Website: ulta-beauty
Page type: address-validator
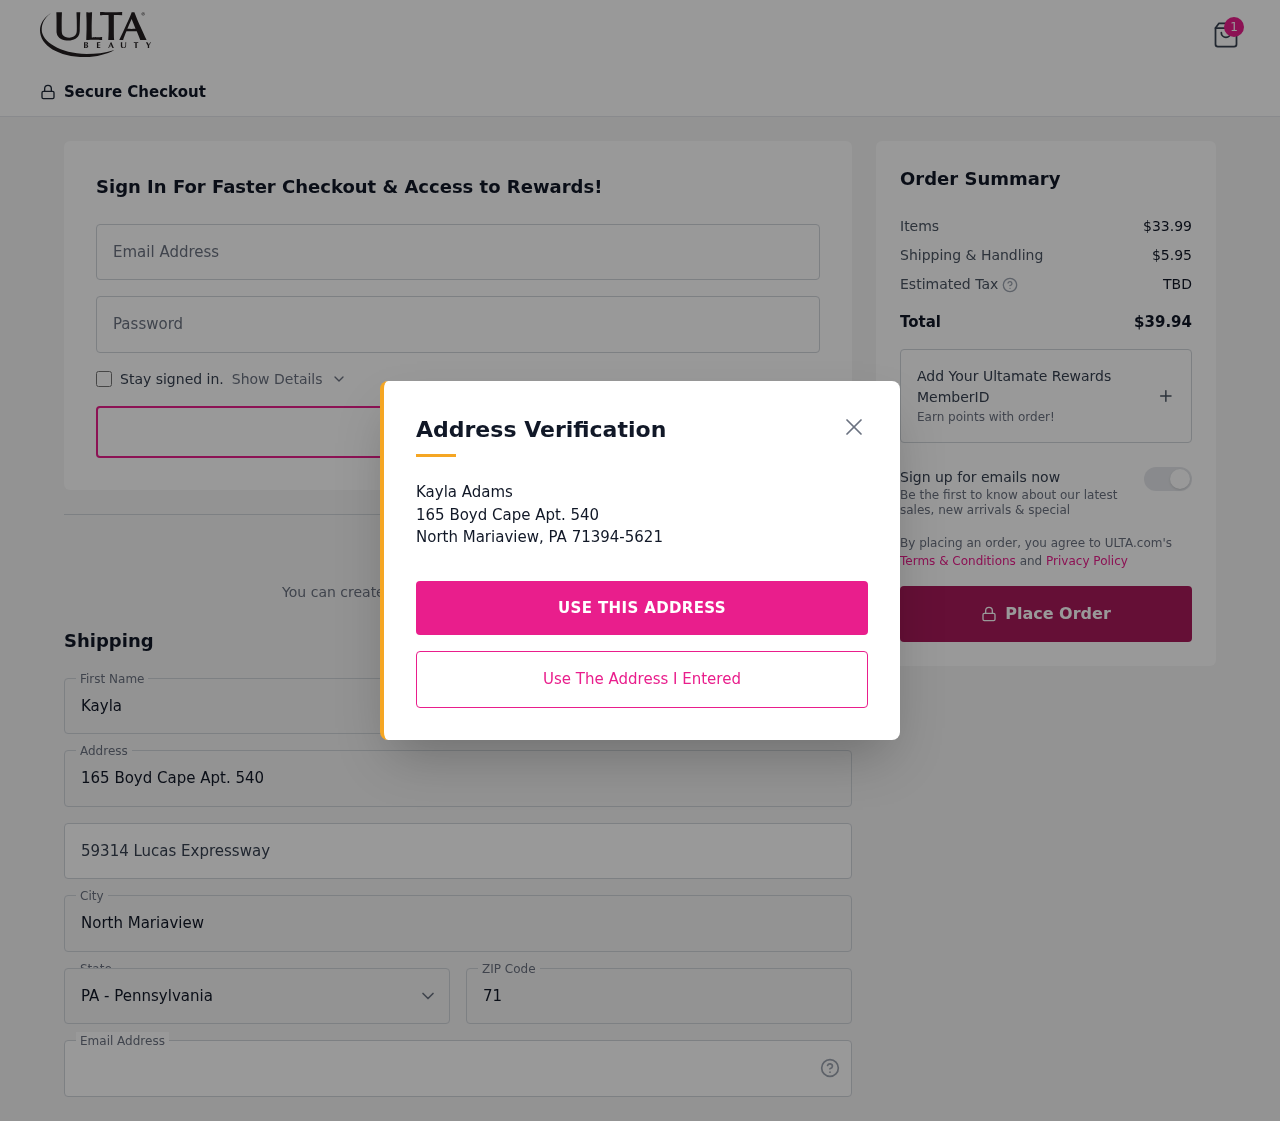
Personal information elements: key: PII_CITY
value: North Mariaview
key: PII_EMAIL
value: kaylaadams@yahoo.com
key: PII_FIRSTNAME
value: Kayla
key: PII_LASTNAME
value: Adams
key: PII_POSTCODE
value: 71394
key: PII_STATE_ABBR
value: PA
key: PII_STREET
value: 165 Boyd Cape Apt. 540
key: PII_STREET2
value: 165 Boyd Cape Apt. 540
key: PII_STREET2
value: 59314 Lucas Expressway
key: PII_FULLNAME2
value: Kayla Adams
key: PII_CITY2
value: North Mariaview
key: PII_STATE_ABBR2
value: PA
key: PII_POSTCODE_FULL
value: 71394
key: PII_POSTCODE_EXT
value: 5621
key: PII_POSTCODE_NUMERIC
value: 71394
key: PII_POSTCODE_EXT_NUMERIC
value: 5621
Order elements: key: ORDER_NUM_ITEMS
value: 1
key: ORDER_SUBTOTAL
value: $33.99
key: ORDER_SHIPPING_COST
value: $5.95
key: ORDER_TOTAL
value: $39.94